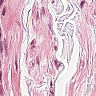
Metastatic tissue present: no